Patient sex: F
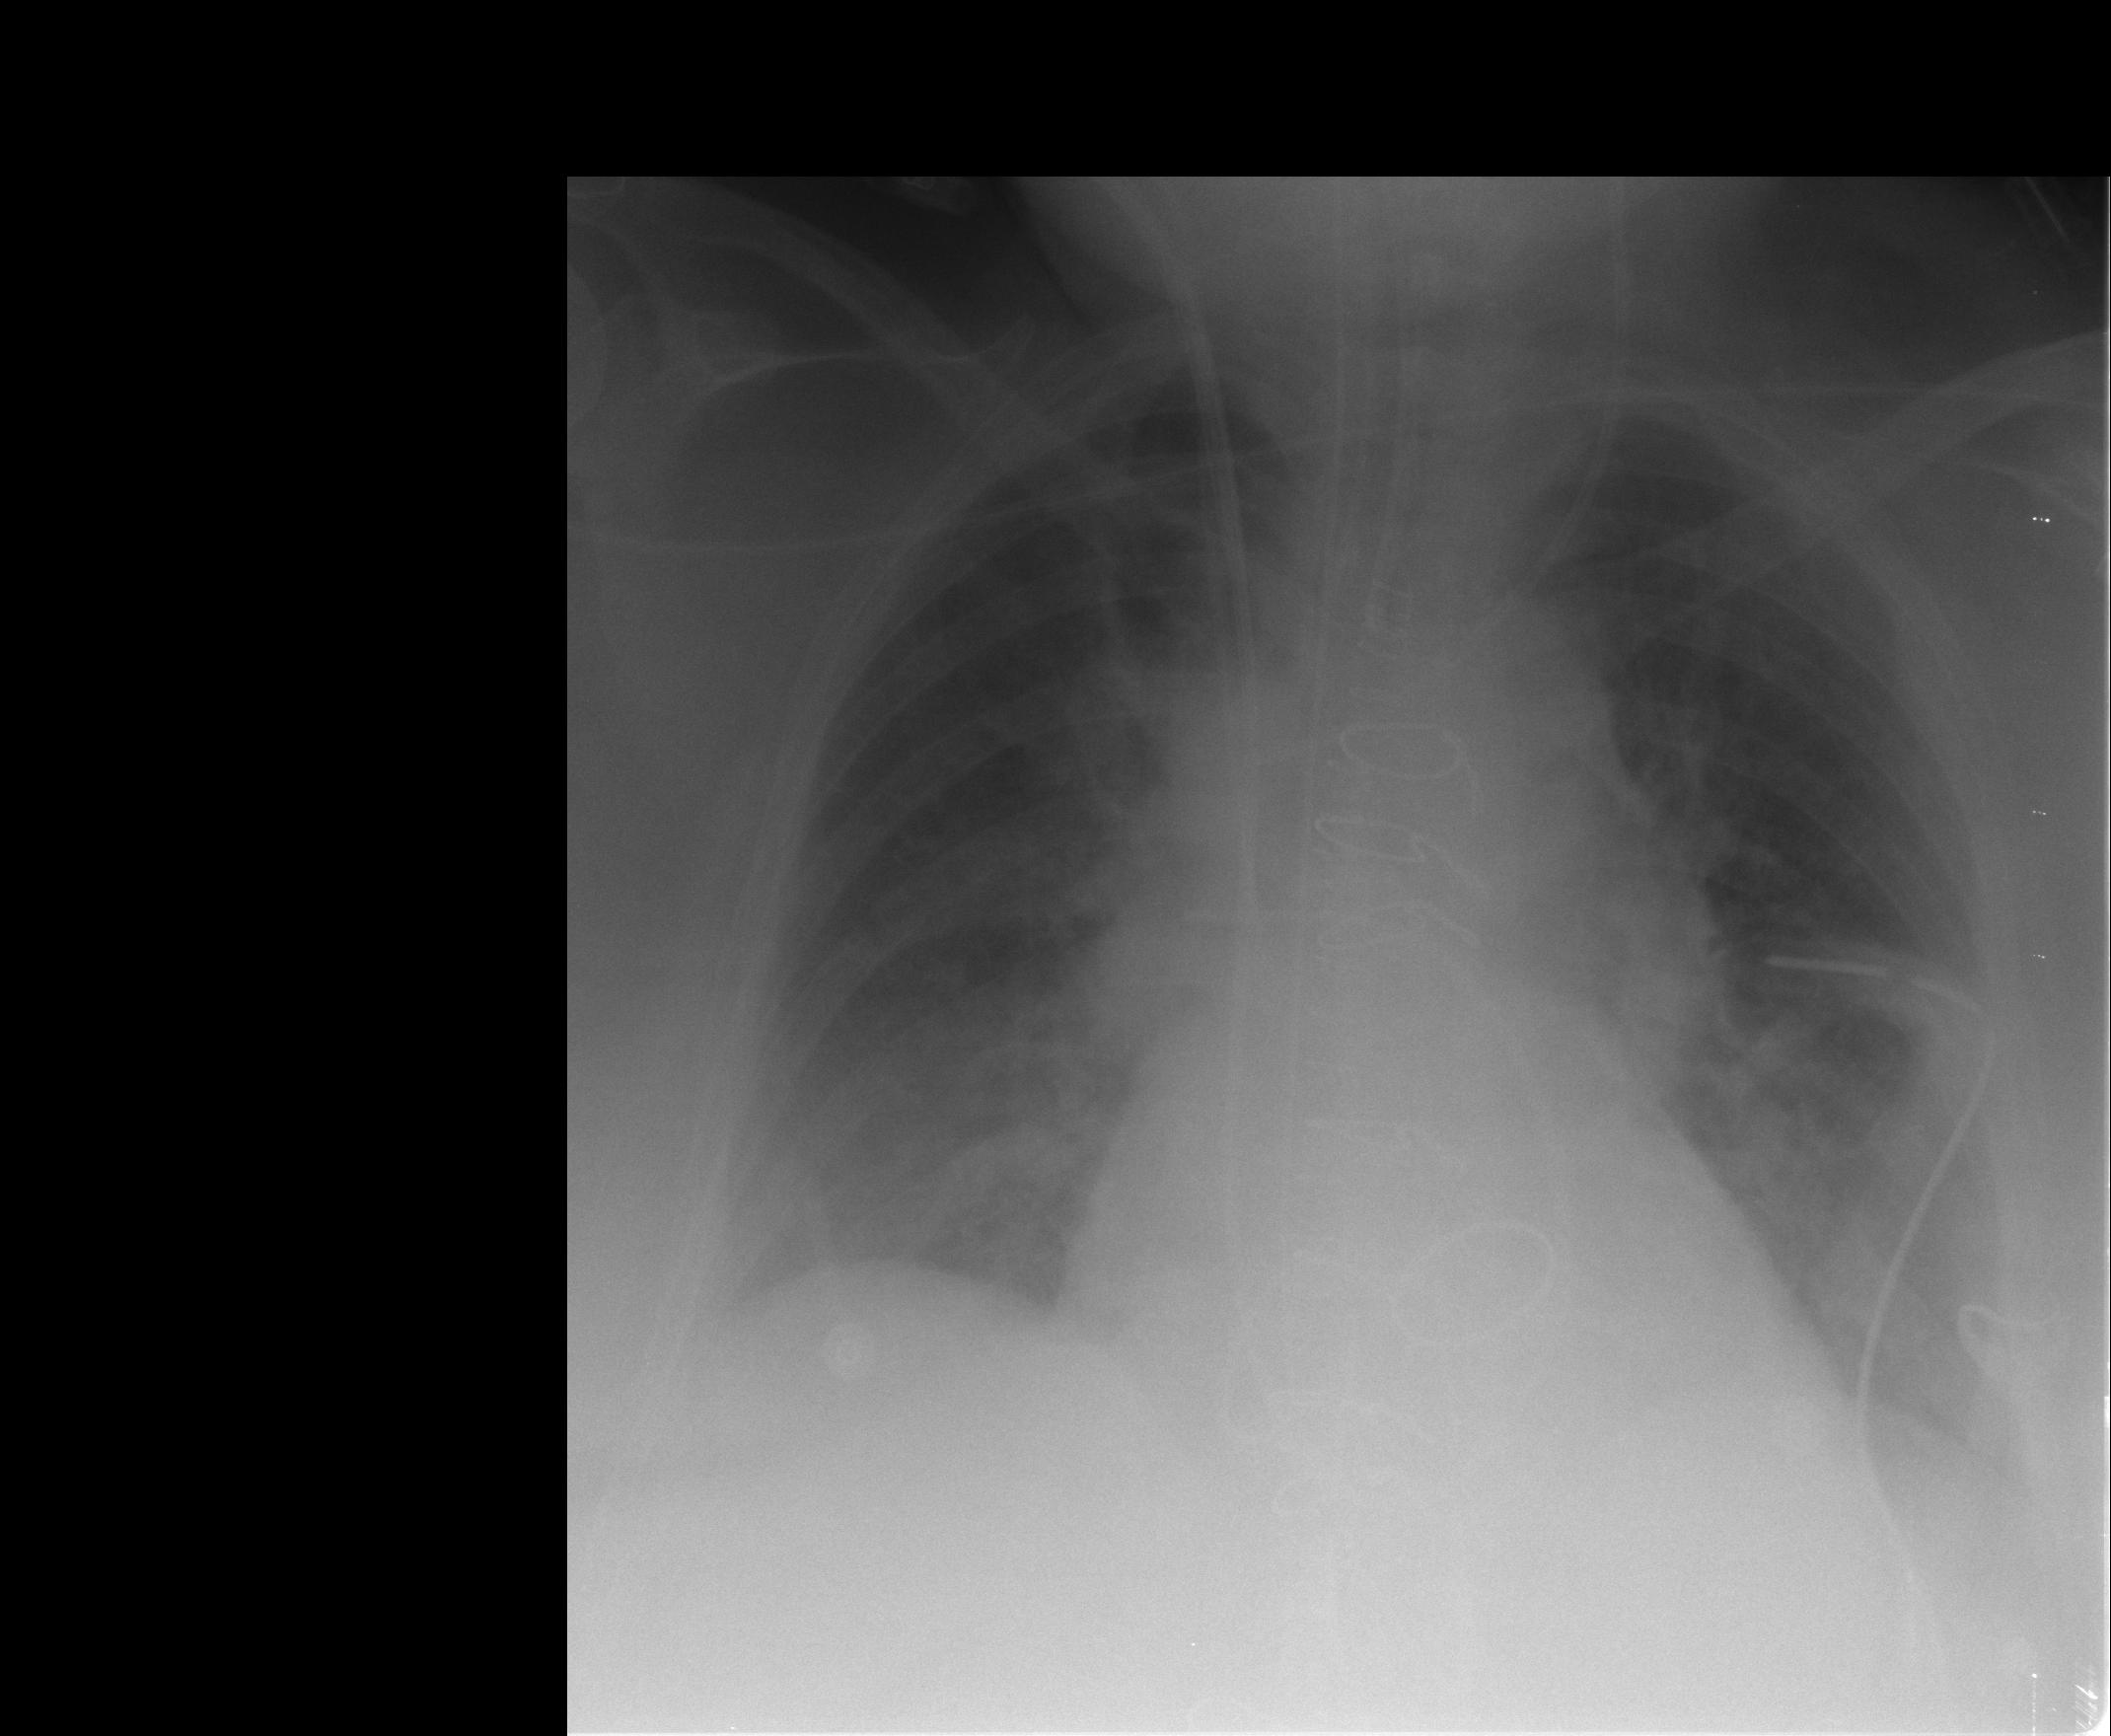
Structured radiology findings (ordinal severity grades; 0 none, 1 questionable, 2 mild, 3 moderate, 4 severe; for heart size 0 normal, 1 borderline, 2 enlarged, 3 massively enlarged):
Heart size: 2
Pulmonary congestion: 2
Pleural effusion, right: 1
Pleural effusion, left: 1
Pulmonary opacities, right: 1
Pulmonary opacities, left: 1
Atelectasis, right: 2
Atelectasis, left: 2